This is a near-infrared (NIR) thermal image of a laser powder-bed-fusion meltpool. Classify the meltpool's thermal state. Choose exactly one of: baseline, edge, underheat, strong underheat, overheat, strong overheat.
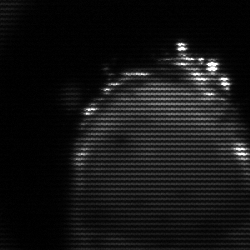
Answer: edge